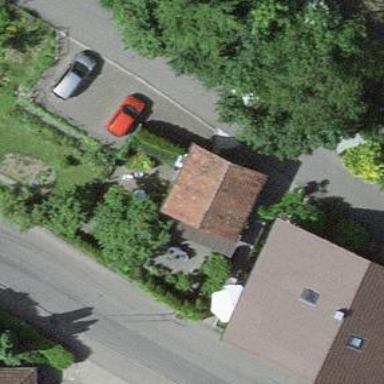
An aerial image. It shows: Shed.